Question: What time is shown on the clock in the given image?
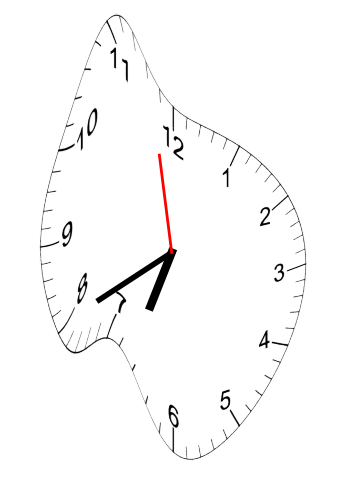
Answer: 06:39:58